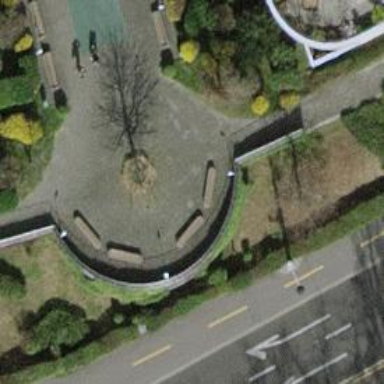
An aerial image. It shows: Concrete bench.